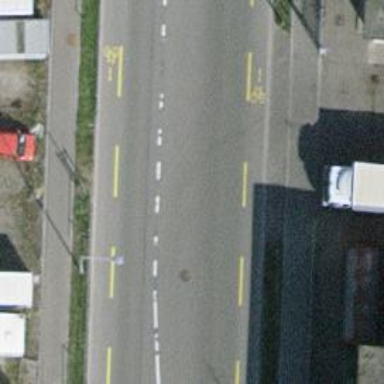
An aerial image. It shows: Primary highway with asphalt surface. There is separate cycle lane and sidewalk.